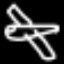
Label: airplane